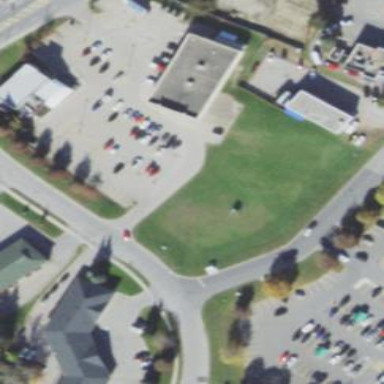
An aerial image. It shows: Retail area.